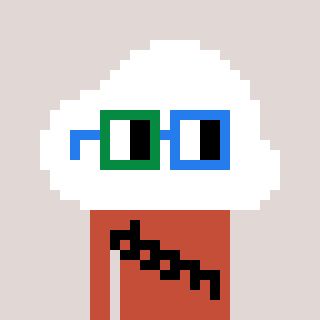
a pixel art character with square green and blue glasses, a cloud-shaped head and a rust-colored body on a warm background